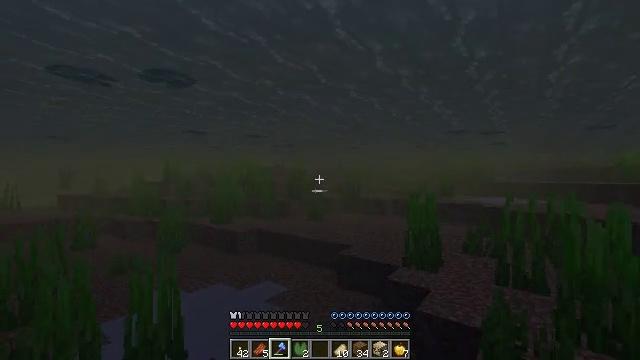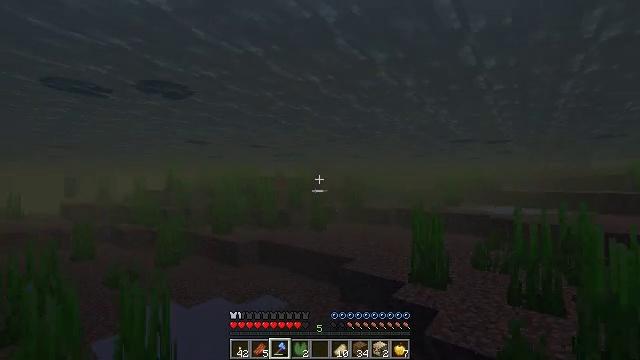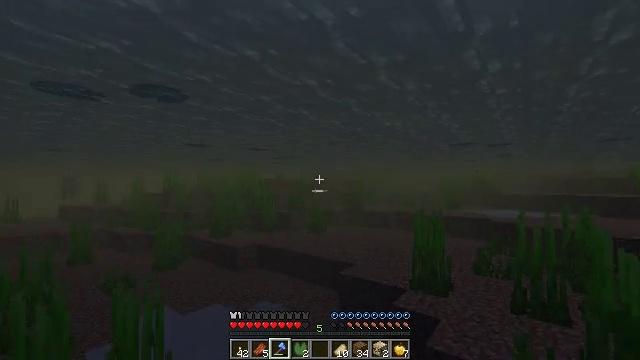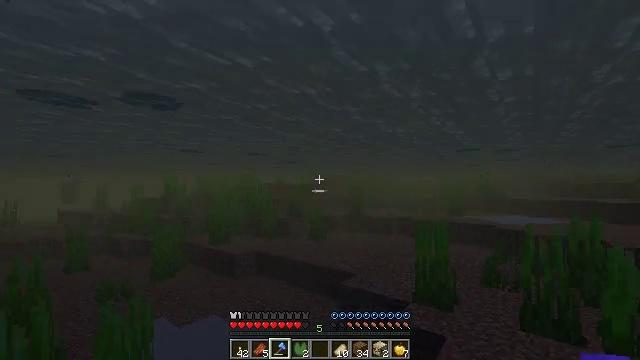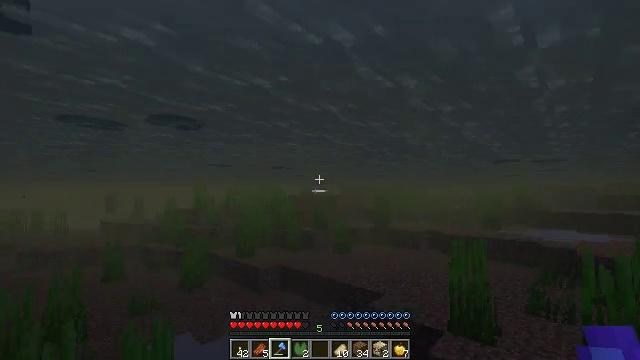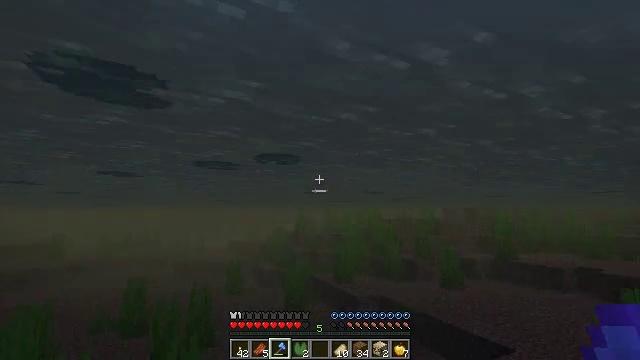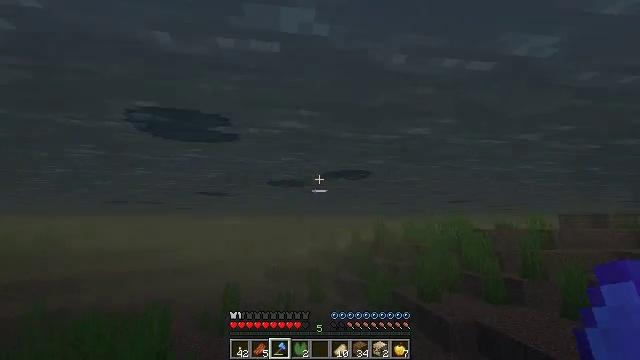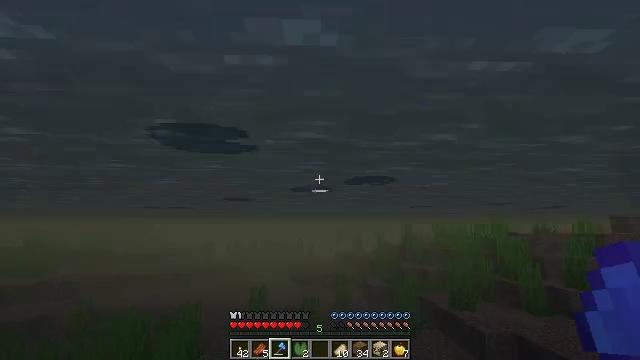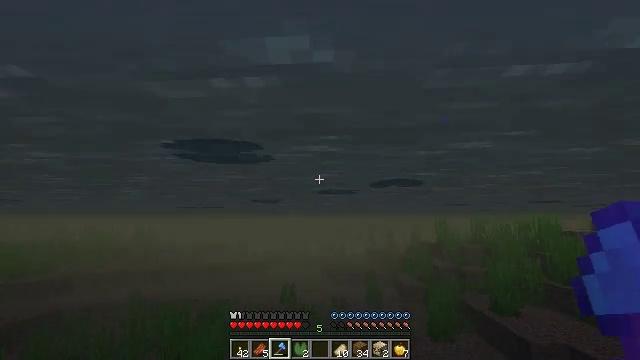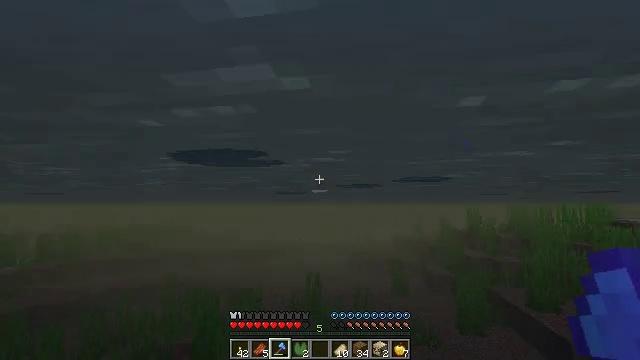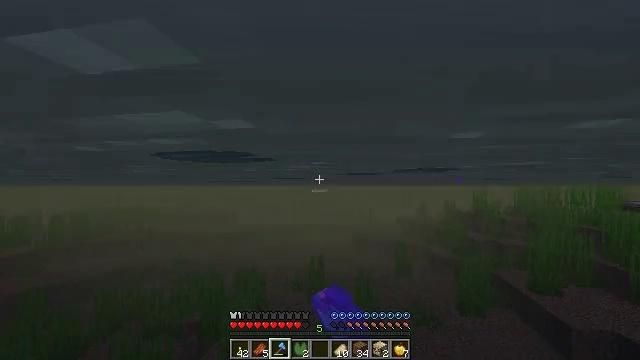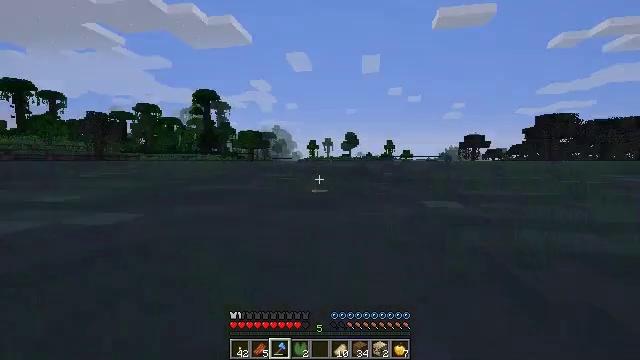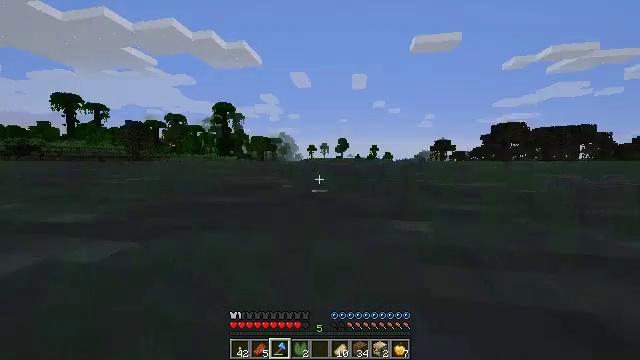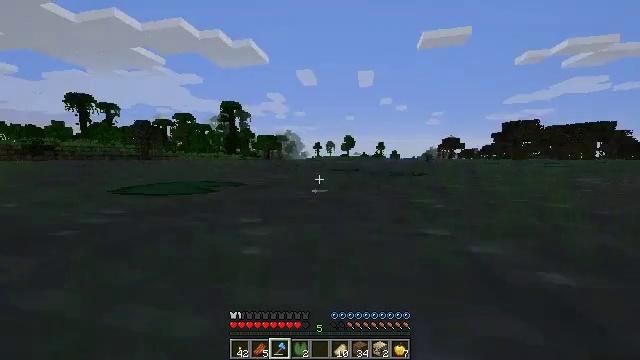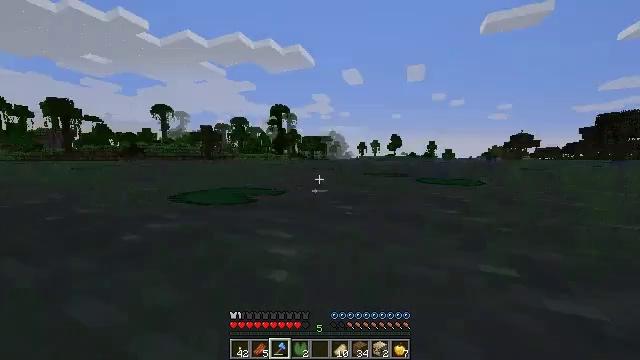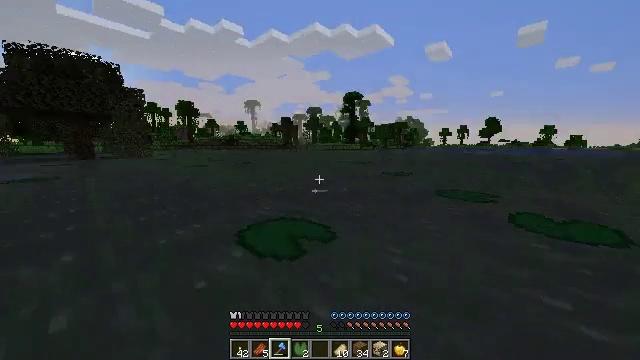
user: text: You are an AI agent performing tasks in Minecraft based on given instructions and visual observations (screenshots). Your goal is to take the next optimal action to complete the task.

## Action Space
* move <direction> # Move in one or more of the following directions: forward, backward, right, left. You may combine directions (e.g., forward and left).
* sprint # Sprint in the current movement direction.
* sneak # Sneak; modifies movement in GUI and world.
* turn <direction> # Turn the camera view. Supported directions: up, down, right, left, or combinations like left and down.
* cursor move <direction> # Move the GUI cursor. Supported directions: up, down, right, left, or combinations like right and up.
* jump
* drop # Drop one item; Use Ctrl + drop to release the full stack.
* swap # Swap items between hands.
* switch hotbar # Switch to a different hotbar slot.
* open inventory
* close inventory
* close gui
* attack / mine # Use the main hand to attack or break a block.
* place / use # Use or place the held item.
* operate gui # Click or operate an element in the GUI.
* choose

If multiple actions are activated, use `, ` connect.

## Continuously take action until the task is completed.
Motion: motion action
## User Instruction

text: Remove the lily pad floating on water.
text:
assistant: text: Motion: move forward, sprint, turn up, jump
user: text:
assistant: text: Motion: move forward, sprint, jump
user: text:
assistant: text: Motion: move forward, sprint, jump
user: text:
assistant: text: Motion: move forward, sprint, turn left and up, jump
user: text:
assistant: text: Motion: move forward, sprint, turn left and up, jump
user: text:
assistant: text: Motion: move forward, sprint, turn left and up, jump
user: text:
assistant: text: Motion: move forward, sprint, turn left, jump
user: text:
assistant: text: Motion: move forward, sprint, turn left and down, jump
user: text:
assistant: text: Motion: move forward, sprint, turn left and down, attack / mine, jump
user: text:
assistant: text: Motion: move forward, sprint, turn left and down, attack / mine, jump
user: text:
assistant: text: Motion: move forward, sprint, turn right and down, attack / mine, jump
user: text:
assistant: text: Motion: move forward, sprint, attack / mine, jump
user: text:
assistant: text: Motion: move forward, sprint, turn left, attack / mine, jump
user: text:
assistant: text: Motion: move forward, sprint, turn left, attack / mine, jump
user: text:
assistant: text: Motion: move forward, sprint, turn left and down, attack / mine, jump
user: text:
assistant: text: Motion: move forward, sprint, turn left and down, attack / mine, jump
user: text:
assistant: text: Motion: move forward, sprint, turn down, attack / mine, jump
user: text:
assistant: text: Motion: move forward, sprint, turn right and down, attack / mine, jump
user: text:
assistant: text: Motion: move forward, sprint, turn right and down, attack / mine, jump
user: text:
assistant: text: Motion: move forward and move left, sprint, turn right and down, attack / mine, jump
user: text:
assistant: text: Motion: move forward and move left, sprint, turn down, attack / mine, jump
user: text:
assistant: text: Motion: move forward and move left, sprint, turn down, attack / mine, jump
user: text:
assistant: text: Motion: move forward and move left, sprint, turn right, attack / mine, jump
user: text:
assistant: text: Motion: move forward and move left, sprint, attack / mine, jump
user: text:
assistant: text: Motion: move forward and move left, sprint, turn left, attack / mine, jump
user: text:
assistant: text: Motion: move forward and move left, sprint, turn left, attack / mine, jump
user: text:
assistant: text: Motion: move forward and move left, sprint, turn left and down, attack / mine, jump
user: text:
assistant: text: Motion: move forward and move left, sprint, turn left and down, attack / mine, jump
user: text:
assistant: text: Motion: move forward and move left, sprint, turn left and down, attack / mine, jump
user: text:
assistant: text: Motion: move forward and move left, sprint, turn left and down, attack / mine, jump